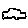
Label: car